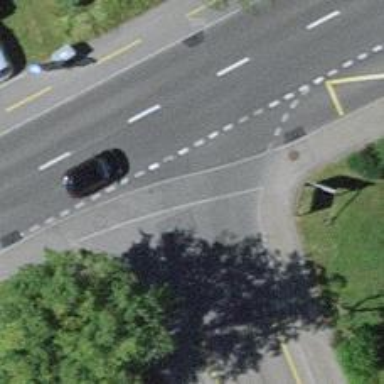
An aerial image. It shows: Unmarked road crossing.